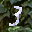
Label: 3